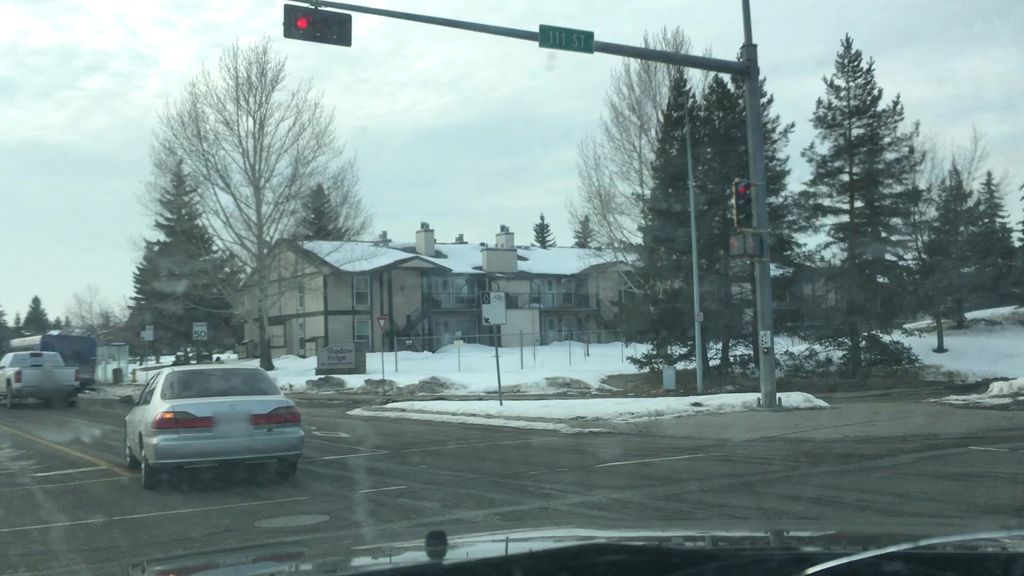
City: edmonton